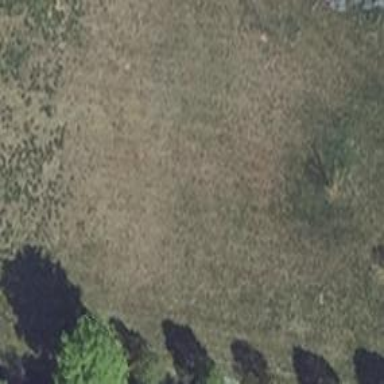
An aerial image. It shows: Area covered with grass.